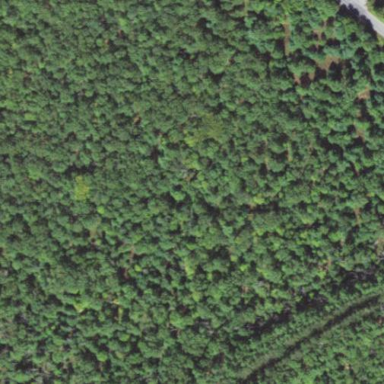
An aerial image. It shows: Mixed woodland area with various types of leaves.